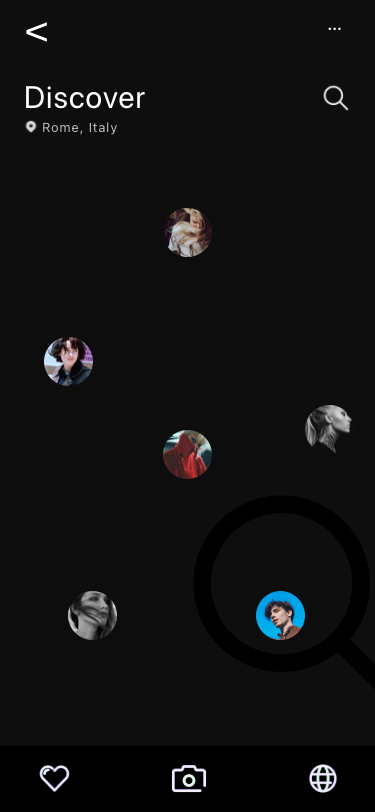
Text in this UI design:
…
<
Discover
Rome, Italy